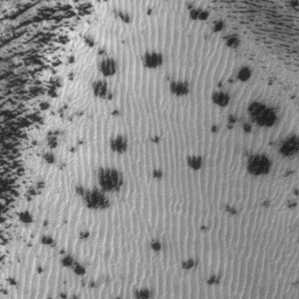
Label: frost